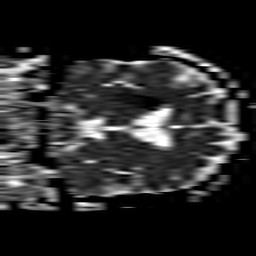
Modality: ADC
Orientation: coronal
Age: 69
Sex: male
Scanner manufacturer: philips
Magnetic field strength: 1.5 T
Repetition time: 3.537 s
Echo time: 0.06922 s